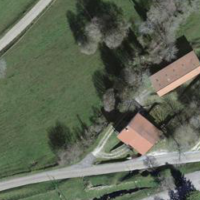
EUNIS habitat code: 55
Species observed at this site:
Geranium pyrenaicum